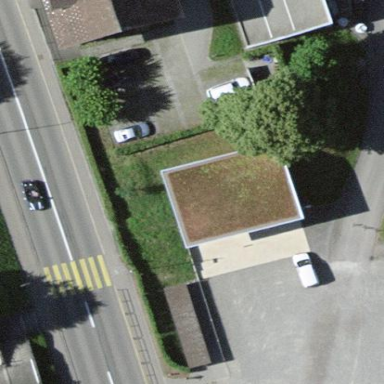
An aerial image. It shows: Service building.